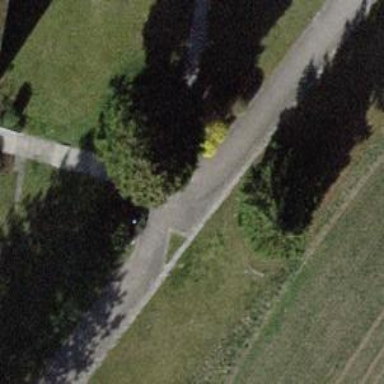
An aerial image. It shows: Alley with concrete plates surface. It is designated as footway.